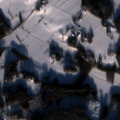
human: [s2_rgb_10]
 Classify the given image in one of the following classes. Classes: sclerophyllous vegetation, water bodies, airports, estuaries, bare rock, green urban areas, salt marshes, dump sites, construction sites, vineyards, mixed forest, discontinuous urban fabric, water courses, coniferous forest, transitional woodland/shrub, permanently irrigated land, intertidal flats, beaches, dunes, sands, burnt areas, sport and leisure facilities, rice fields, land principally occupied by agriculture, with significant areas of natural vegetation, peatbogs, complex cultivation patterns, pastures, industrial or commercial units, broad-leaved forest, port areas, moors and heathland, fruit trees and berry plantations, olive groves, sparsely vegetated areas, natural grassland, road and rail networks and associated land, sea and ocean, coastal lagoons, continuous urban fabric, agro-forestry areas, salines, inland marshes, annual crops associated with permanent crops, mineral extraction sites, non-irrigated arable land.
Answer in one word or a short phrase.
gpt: non-irrigated arable land, land principally occupied by agriculture, with significant areas of natural vegetation, coniferous forest, mixed forest